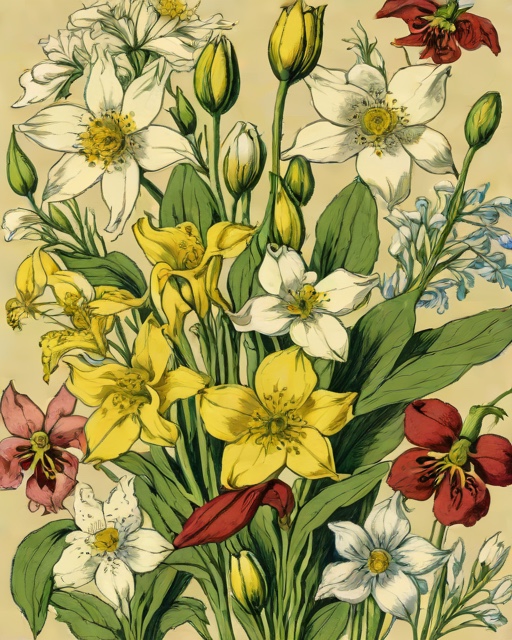
Category: Easter